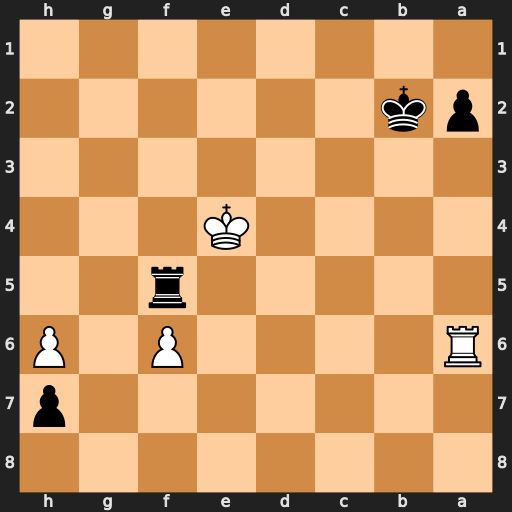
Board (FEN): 8/7p/R4P1P/5r2/4K3/8/pk6/8
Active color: b
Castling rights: -
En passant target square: -
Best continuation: Rxf6 Rxf6 a1=Q